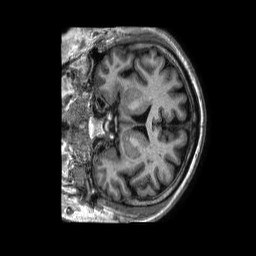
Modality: T1w
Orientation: coronal
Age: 65
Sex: male
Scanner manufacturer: philips
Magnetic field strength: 1.5 T
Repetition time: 0.008369 s
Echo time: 0.003838 s